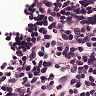
Metastatic tissue present: no